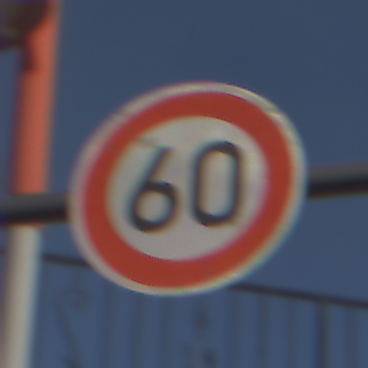
Verkehrszeichen: Geschwindigkeit60
Umgebung: Outdoor, Special
Tageszeit: MorningAfternoon
Wetter: PartlyCloudy
Licht: Natural
Jahreszeit: NotSpecified
Kontrast: HighContrast